Question: I am trying to add a Toolbar that is anchored to the bottom of a MonoTouch Dialog.
Here is an example:

So as you scroll, the table's contents scroll but the toolbar at the bottom remains in view always. I know how to do this by using the interface builder, but no clue as to how to do this with Mt.D. Please please tell me it can be done!
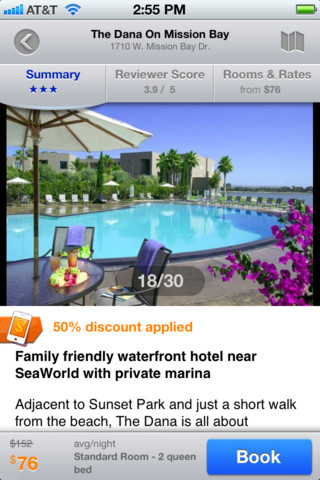
Answer: To do this, it's probably easiest to use the DialogViewController and its View as a child of another UIViewController.
Just create your 'public class MyViewController : UIViewController' class and then create and size your child views in the 'override ViewDidLoad' method.